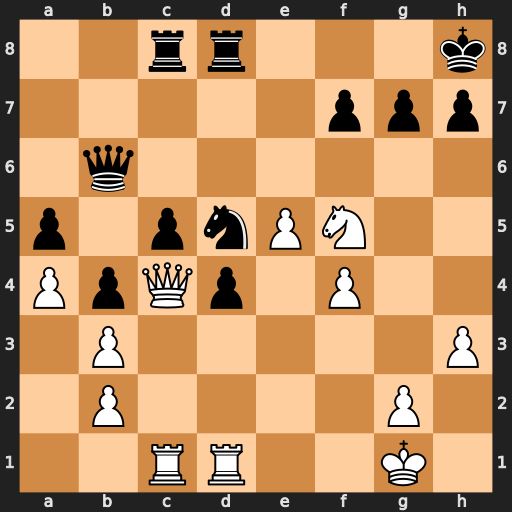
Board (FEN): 2rr3k/5ppp/1q6/p1pnPN2/PpQp1P2/1P5P/1P4P1/2RR2K1
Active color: w
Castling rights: -
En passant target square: -
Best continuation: Nd6 Rxd6 exd6